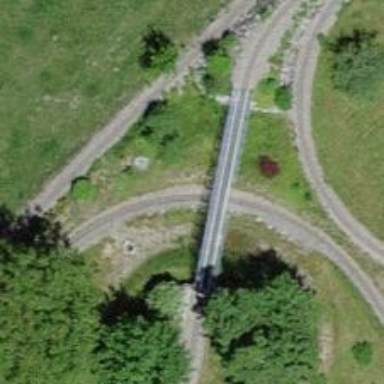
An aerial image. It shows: Miniature railway.